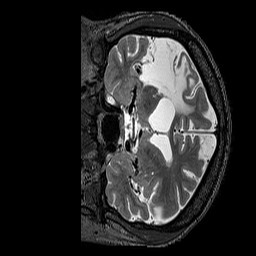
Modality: T2w
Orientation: coronal
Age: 52
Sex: male
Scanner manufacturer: siemens
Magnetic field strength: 3 T
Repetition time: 3.2 s
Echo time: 0.567 s